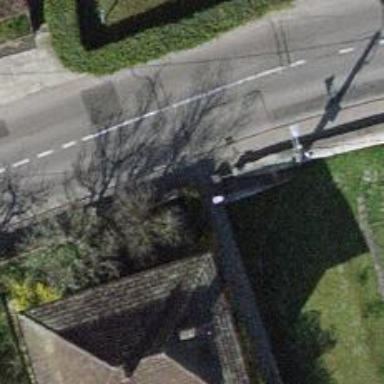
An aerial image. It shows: Footway with concrete surface.